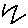
Label: zigzag